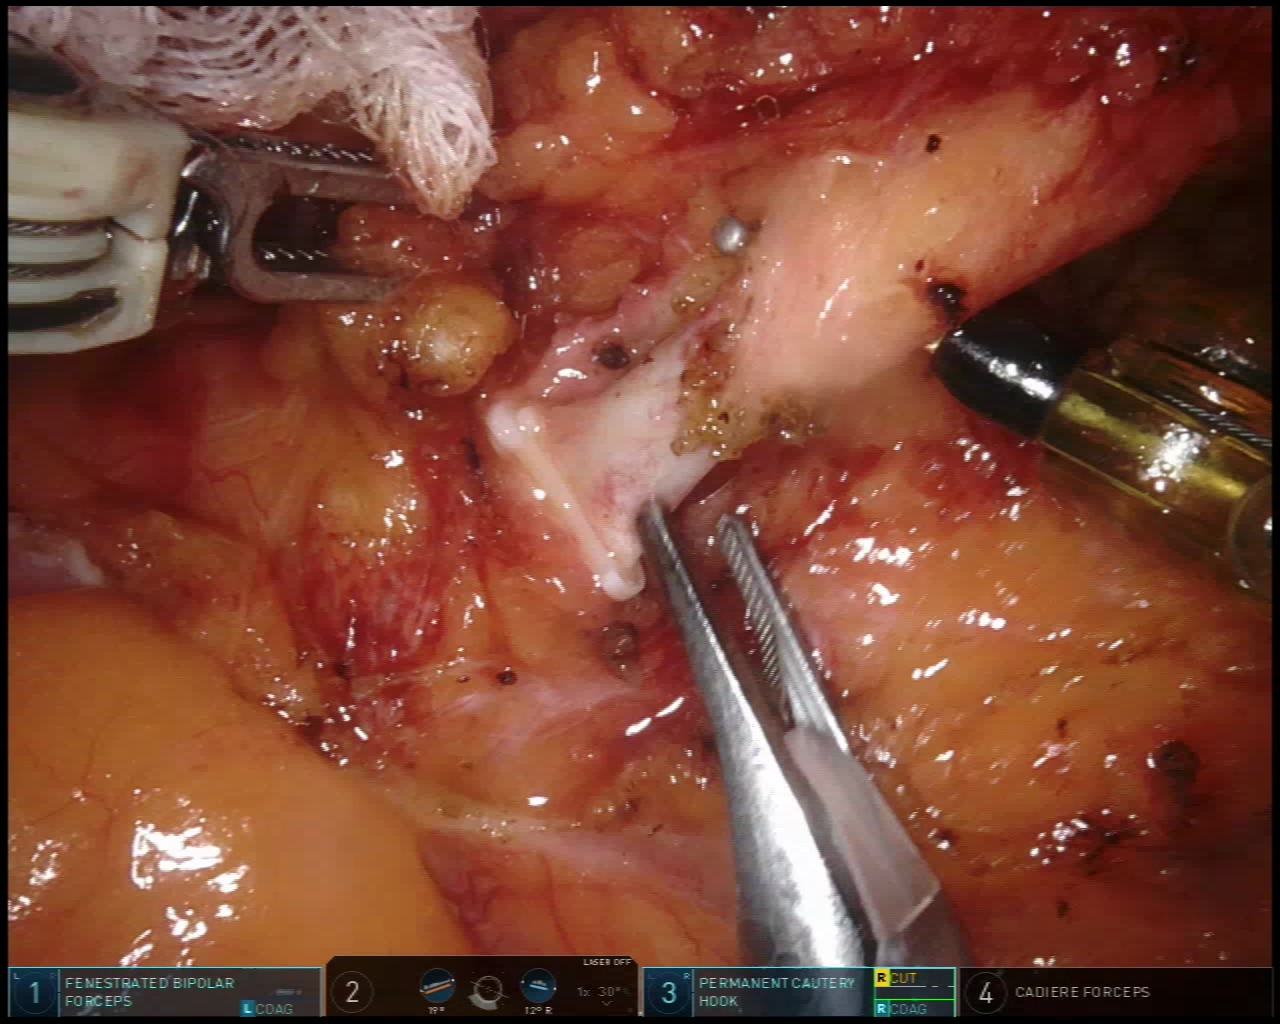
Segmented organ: inferior_mesenteric_artery
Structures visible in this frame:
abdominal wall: no
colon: no
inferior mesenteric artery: yes
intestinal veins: no
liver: no
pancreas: no
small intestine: no
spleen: no
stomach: no
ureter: no
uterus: no
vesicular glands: no